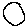
Label: circle